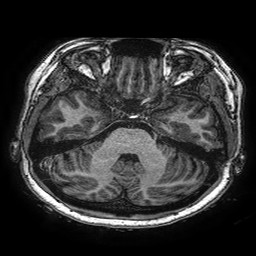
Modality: T1w
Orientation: coronal
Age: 17
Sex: female
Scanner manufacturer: ge
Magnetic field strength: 3 T
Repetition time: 0.00766 s
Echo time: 0.003476 s